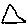
Label: triangle